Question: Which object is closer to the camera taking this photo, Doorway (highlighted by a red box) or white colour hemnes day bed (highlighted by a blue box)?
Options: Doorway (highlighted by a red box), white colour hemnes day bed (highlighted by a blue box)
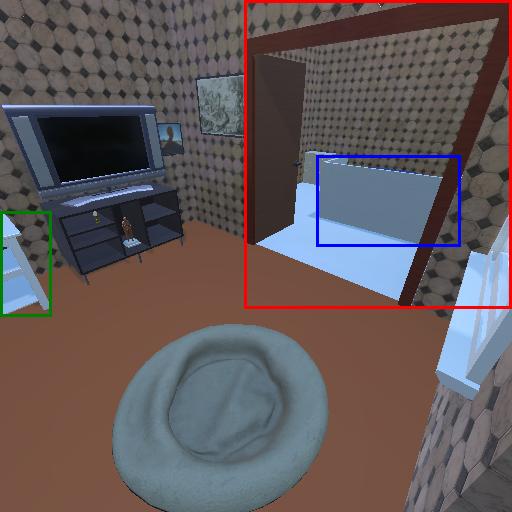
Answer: Doorway (highlighted by a red box)